高一 · 算术
（2013 秋・清流县校级月考）在某音乐唱片超市里，每张唱片售价 12 元，顾客如果购买 5 张以上（含 5 张）唱片，则按照九折收费; 如果购买 10 张以上（含 10 张）唱片，则按照八折收费. 请将下面计费的程序框图补充完整.

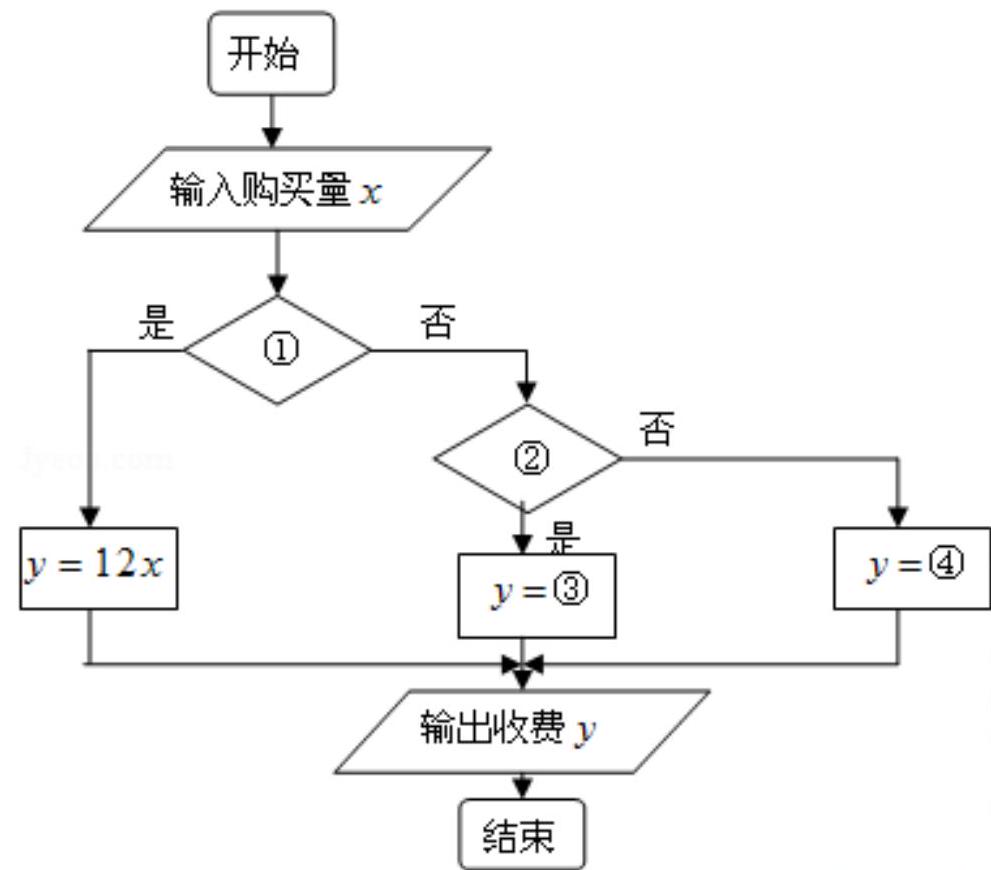
答案: 解: 根据题意, 第(1)判断框内条件成立时, 按 12 元每张收费,

不成立时, 进入第(2)判断框再判断, 故第(1)判断框内应该填上： $x<5$ ? ;再看第(2)判断框, 当条件成立时按照九折收费, 不成立时按照八折收费,因此第(2)判断框内应该填上 $x<10 ，$

且应该在(3)内填上 $y=0.9 \times 12 x$, 即 $y=10.8 x$, 在(4)内填上 $y=0.8 \times 12 x$, 即 $y=9.6 x$

故答案为: (1) $x<5$ ?, (2) $x<10$ ?, (3) $10.8 x$, (4) $9.6 x$